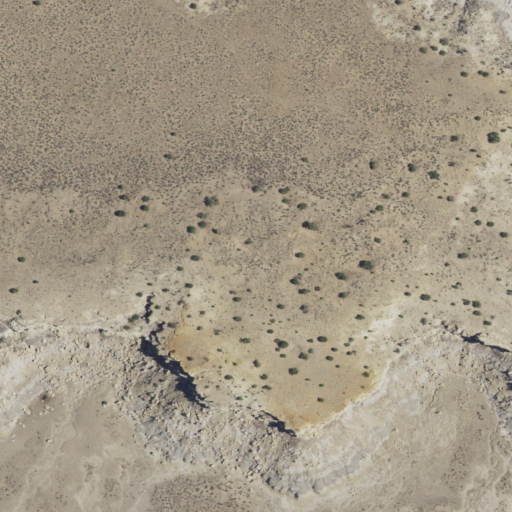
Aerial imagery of mountain in New Mexico named Little Blue Mesa containing only shrub